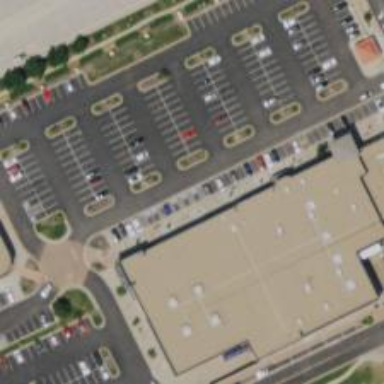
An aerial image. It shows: Parking space is available.